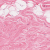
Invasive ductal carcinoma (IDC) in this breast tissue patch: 0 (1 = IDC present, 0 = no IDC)